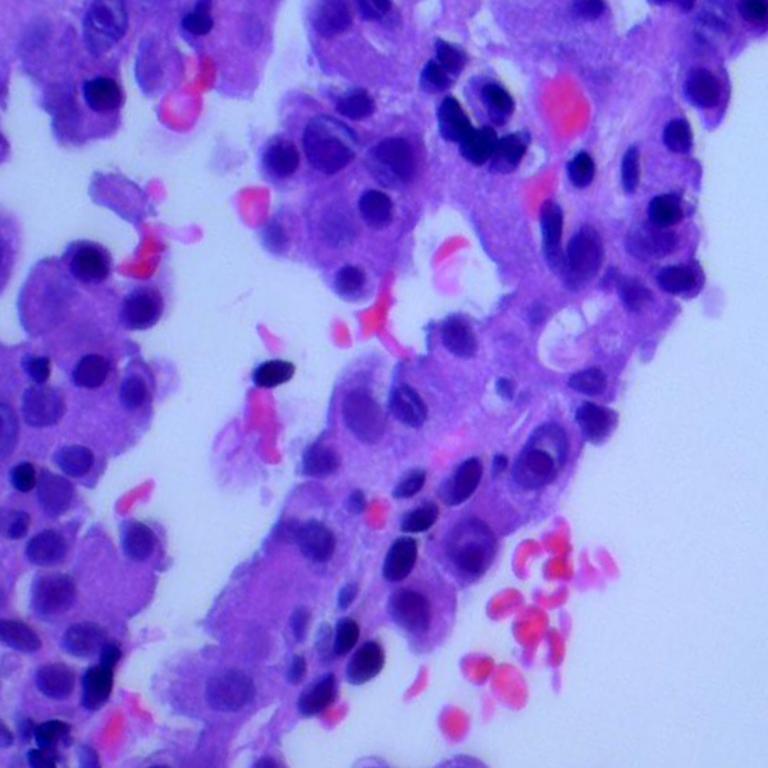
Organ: lung
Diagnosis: adenocarcinomas